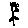
Label: flower